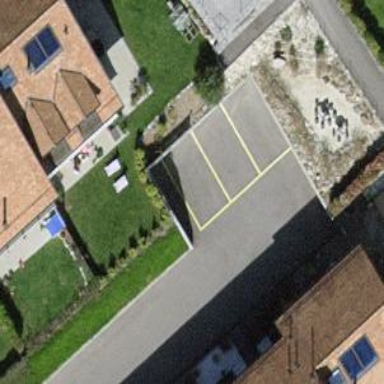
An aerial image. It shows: Parking space is available.